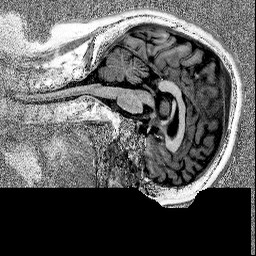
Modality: MP2RAGE
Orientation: sagittal
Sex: female